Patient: sex M, age 49
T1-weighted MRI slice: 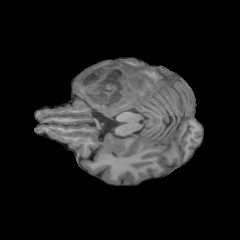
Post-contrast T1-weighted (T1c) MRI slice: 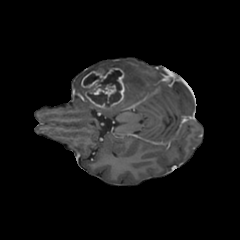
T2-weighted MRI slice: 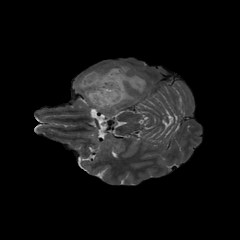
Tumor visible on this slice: yes
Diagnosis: Glioblastoma, IDH-wildtype
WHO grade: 4